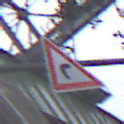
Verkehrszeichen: KurveRechts
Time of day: MorningAfternoon
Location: Outdoor (Suburban)
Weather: Overcast
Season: NotSpecified
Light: Natural